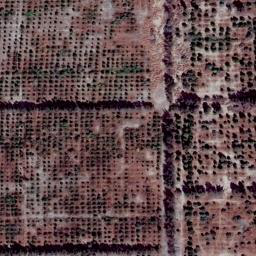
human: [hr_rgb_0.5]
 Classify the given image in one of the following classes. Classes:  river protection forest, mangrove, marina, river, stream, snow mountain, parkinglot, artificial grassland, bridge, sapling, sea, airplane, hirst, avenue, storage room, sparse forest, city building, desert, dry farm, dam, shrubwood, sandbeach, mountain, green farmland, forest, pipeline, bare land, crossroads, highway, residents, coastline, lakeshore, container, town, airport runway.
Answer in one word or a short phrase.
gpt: dry farm